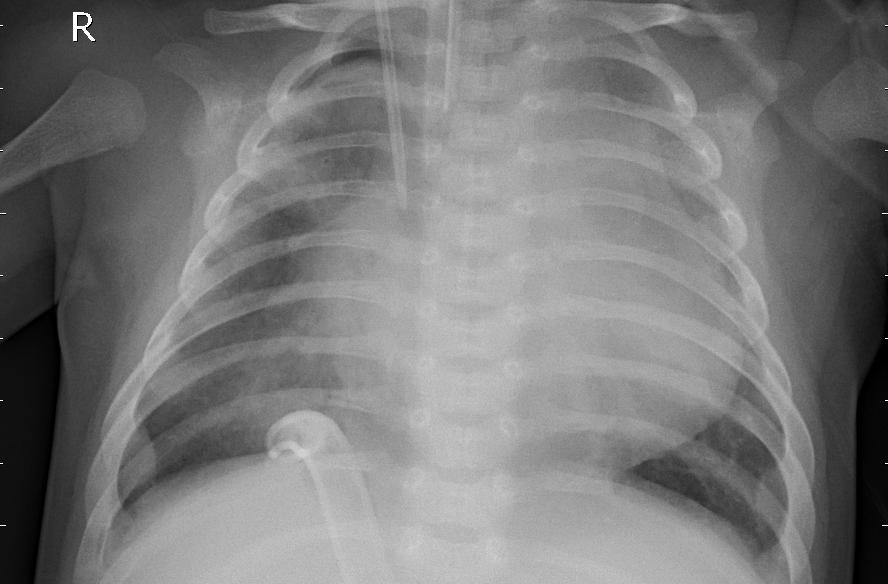
Diagnosis: PNEUMONIA